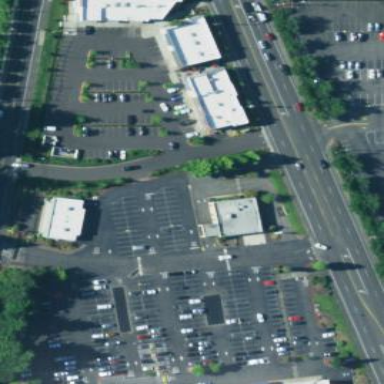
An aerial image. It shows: Retail area.